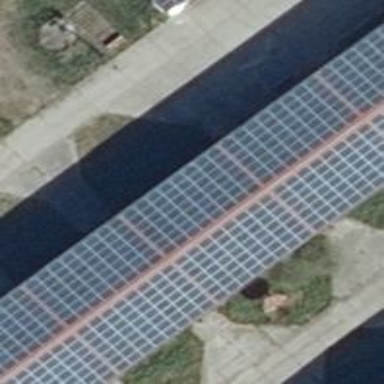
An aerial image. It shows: Small solar photovoltaic panel generator inside building.